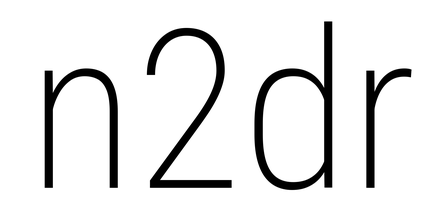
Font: Roboto_Condensed_ExtraLight